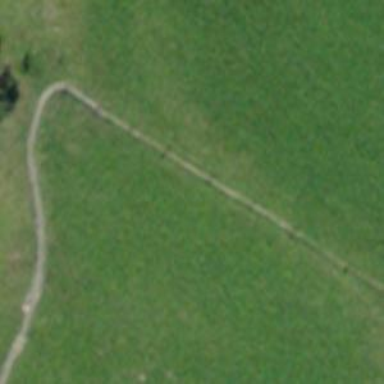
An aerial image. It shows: Pebblestone path.